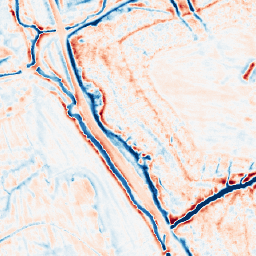
Category: edge_preserving
Decomposition family: bilateral
Decomposition parameters: d: 15
sigma_color: 150
sigma_space: 75
Upsampling method: nearest
Upsampling parameters: scale: 2
Upsampling scale: 2